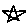
Label: star